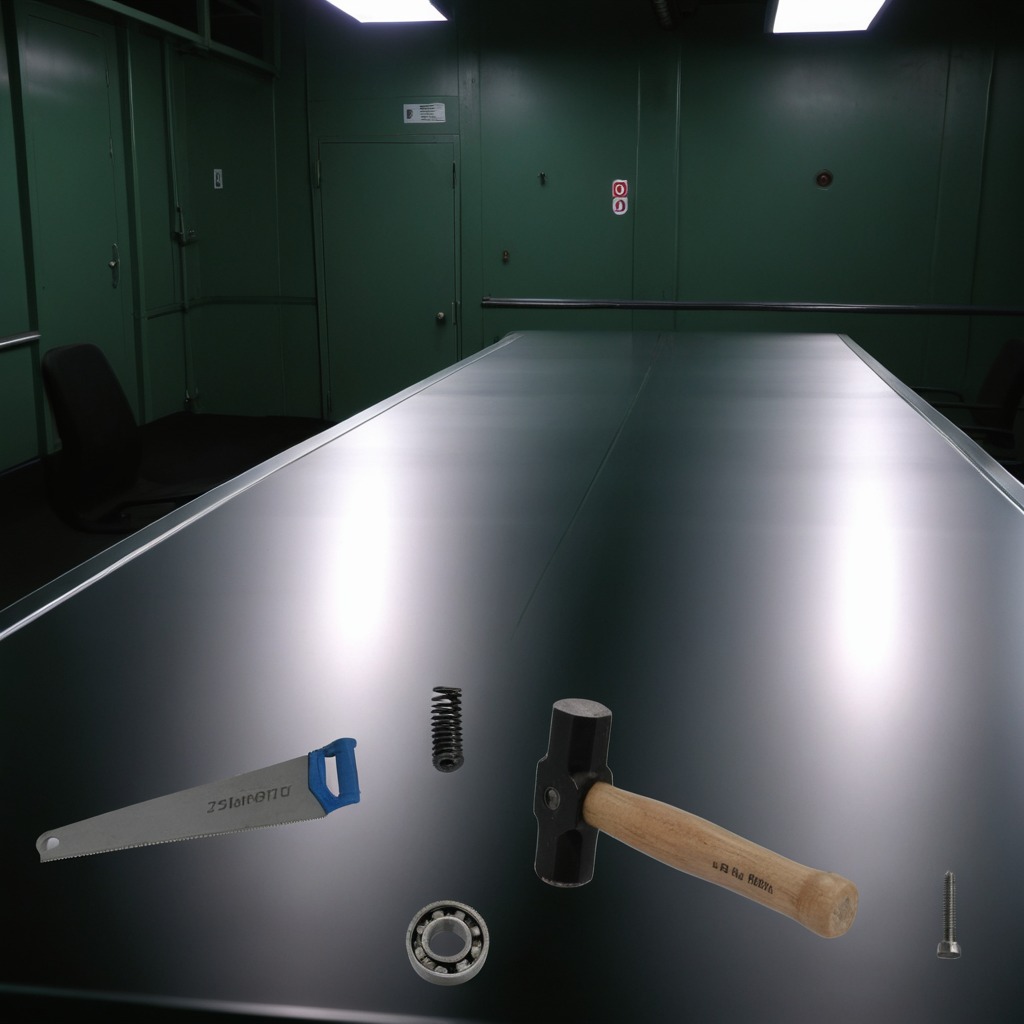
A metal ball bearing, a hammer, a metal machine screw, a coiled metal spring, and a handheld metal saw are lying on the table.